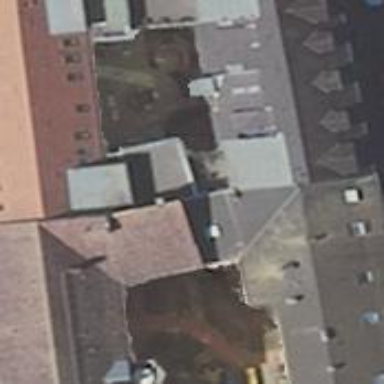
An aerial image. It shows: Gabled roof apartments building.